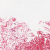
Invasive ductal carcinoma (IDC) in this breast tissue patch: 0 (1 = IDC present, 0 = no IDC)